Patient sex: M
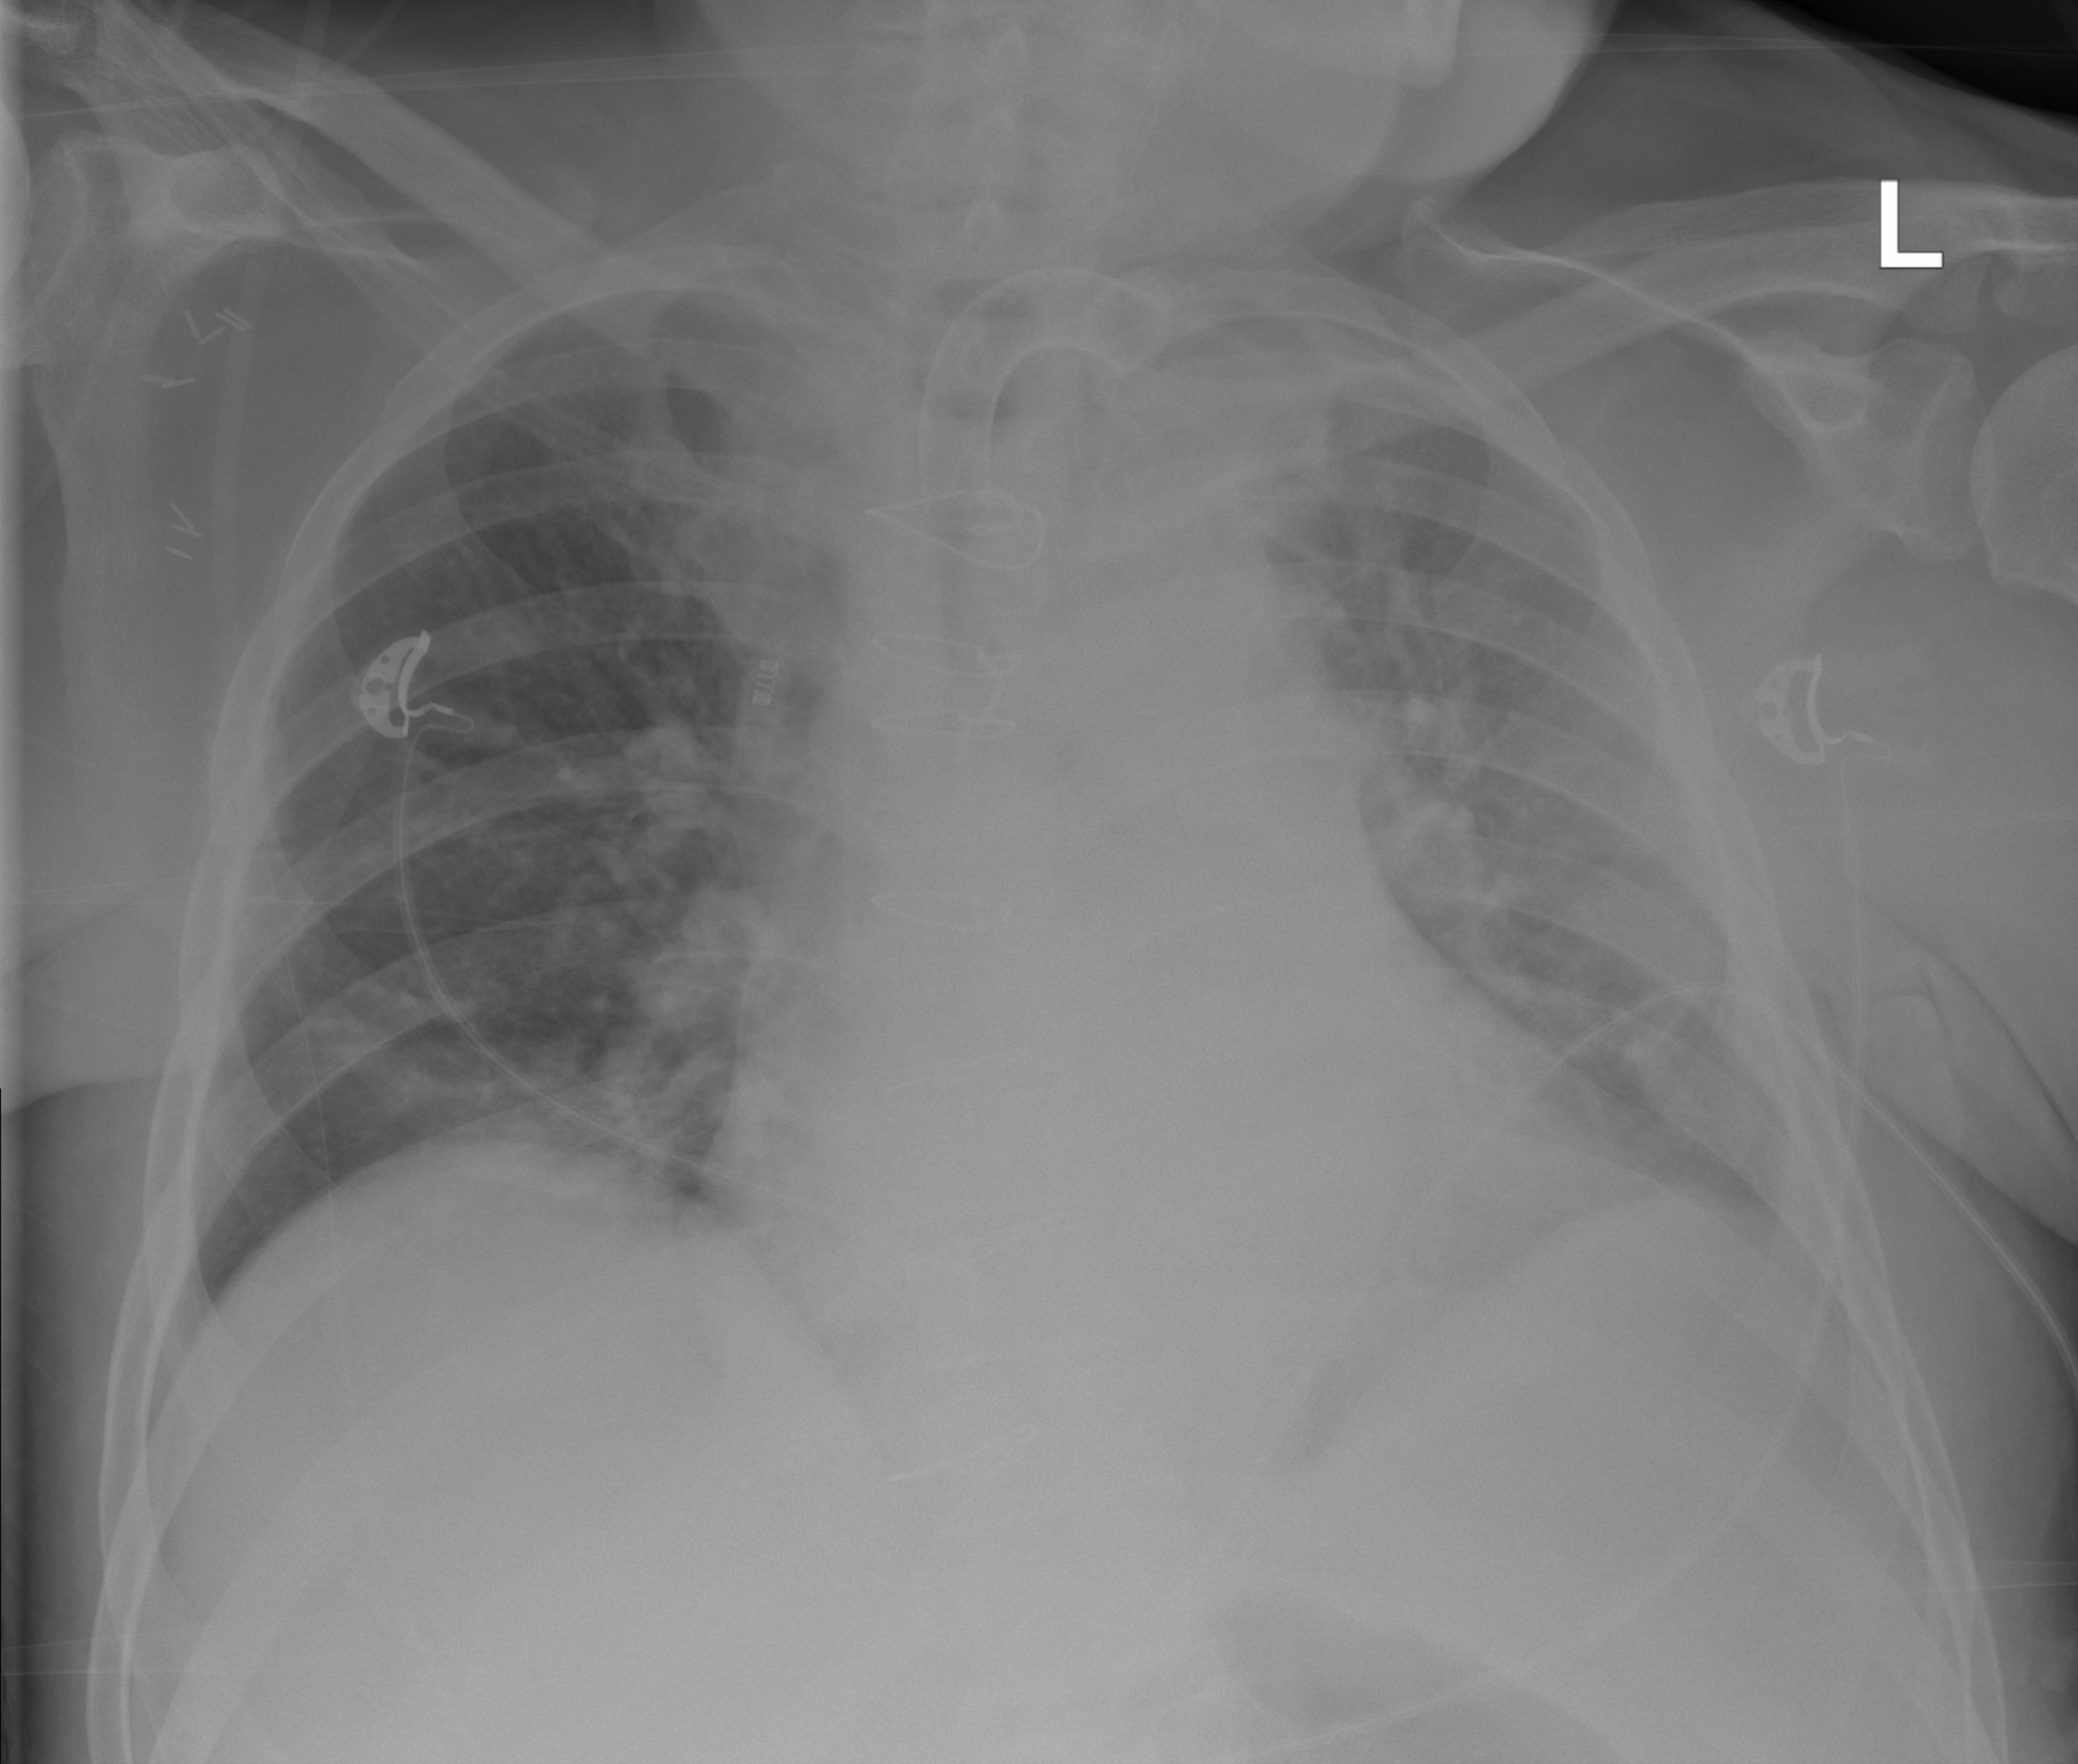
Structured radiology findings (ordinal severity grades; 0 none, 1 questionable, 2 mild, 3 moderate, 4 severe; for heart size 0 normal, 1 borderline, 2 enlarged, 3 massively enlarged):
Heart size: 2
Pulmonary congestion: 2
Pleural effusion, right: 0
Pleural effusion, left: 2
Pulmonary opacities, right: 0
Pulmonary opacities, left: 2
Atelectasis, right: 0
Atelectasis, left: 2